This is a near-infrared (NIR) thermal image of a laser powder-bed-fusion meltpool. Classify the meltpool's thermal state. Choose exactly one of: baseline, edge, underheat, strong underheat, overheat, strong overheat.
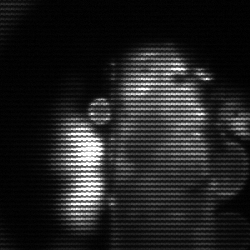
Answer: strong underheat